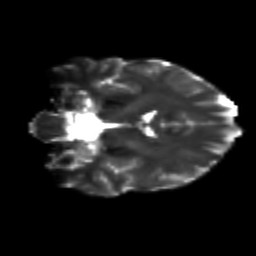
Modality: T2w
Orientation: coronal
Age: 28
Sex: female
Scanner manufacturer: siemens
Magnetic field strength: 3 T
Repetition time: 3.5 s
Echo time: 0.125 s